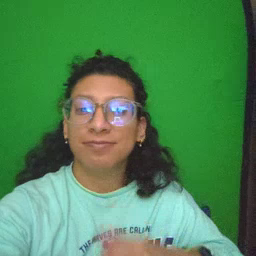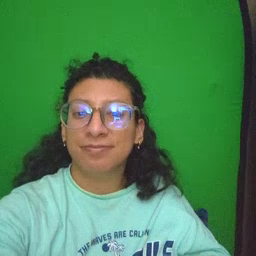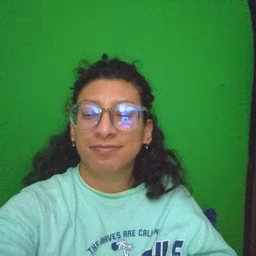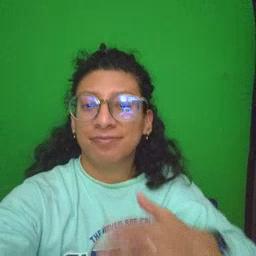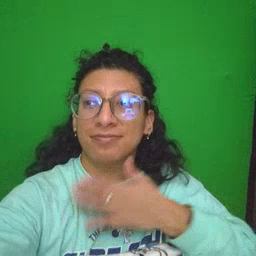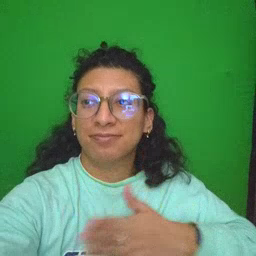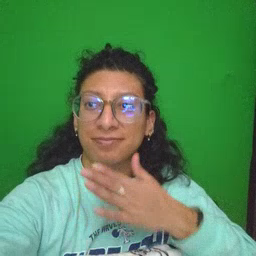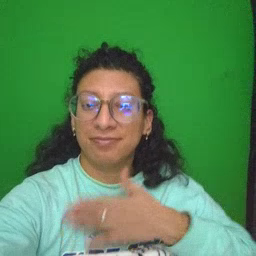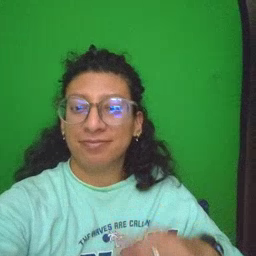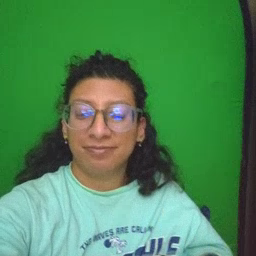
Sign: happy